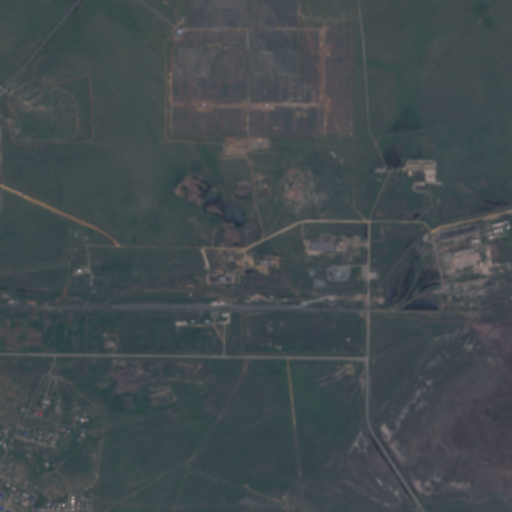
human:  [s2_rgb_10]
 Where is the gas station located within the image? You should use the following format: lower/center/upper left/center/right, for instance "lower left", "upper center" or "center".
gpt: The gas station is located in the center right of the image.
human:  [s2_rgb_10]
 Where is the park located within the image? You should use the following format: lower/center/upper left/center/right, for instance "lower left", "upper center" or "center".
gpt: The park is located in the upper left of the image.
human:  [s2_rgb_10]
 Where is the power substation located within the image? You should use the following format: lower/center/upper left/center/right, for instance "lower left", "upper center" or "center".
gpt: The power substation is located in the center left of the image.
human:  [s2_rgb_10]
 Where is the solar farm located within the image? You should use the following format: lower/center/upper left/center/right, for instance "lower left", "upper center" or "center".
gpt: The solar farm is located in the upper of the image.
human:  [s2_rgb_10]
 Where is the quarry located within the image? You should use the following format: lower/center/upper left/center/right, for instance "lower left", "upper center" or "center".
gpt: There is no quarry in the image.